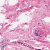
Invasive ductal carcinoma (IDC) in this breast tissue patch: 0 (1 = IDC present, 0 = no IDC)